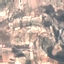
Land use / land cover: PermanentCrop